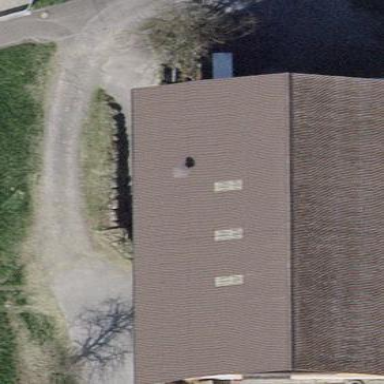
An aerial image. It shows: Farm auxiliary building with gabled roof.